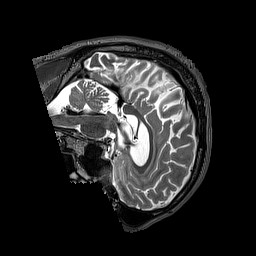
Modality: T2w
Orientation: sagittal
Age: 58
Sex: male
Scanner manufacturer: siemens
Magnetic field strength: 3 T
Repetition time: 3.2 s
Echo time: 0.567 s